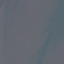
Land use / land cover class: SeaLake